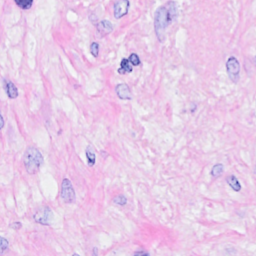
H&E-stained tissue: Breast